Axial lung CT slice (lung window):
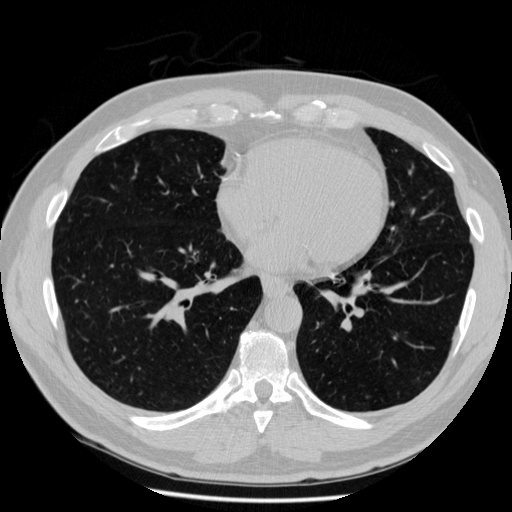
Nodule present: no